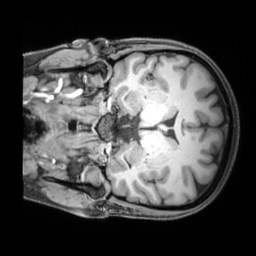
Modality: T1w
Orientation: coronal
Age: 40
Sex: female
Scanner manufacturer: siemens
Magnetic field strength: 3 T
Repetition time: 1.97 s
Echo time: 0.00206 s